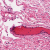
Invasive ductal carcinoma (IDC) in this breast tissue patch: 0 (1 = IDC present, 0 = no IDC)